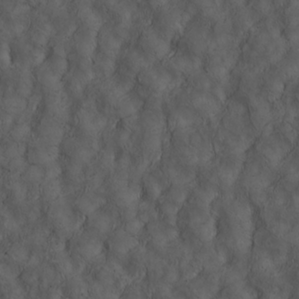
Label: non_frost